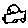
Label: car